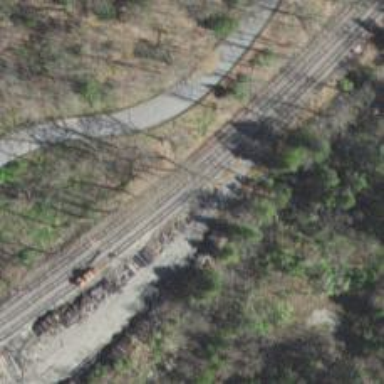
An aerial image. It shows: Railway track.